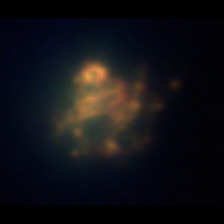
Taxon: Unknown_detritus
Group: Unknown